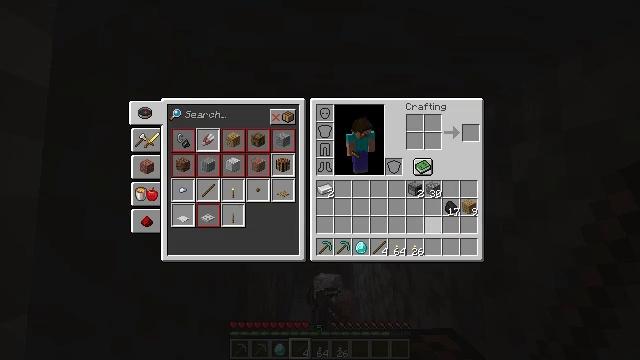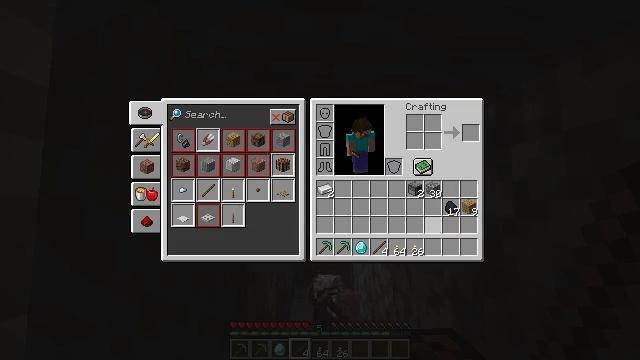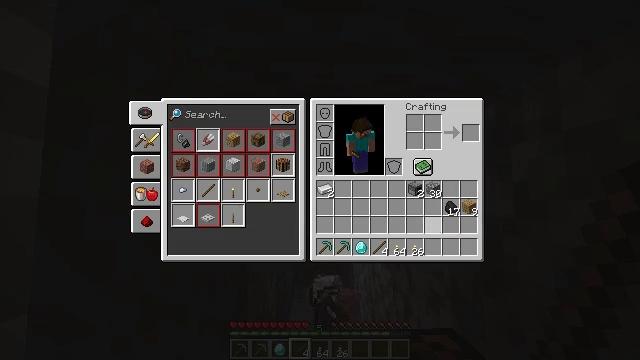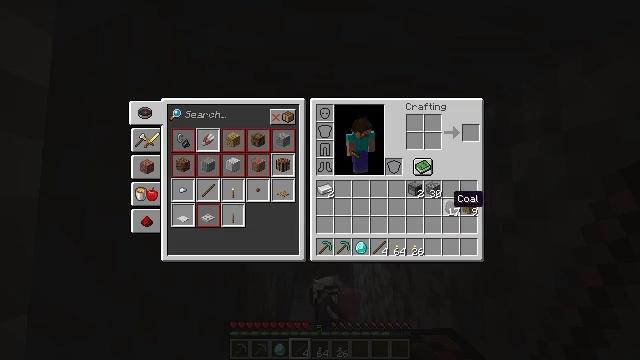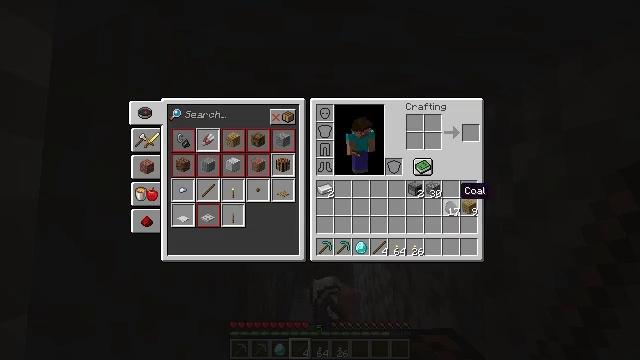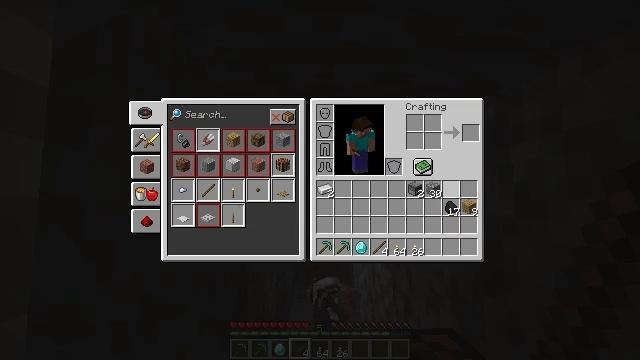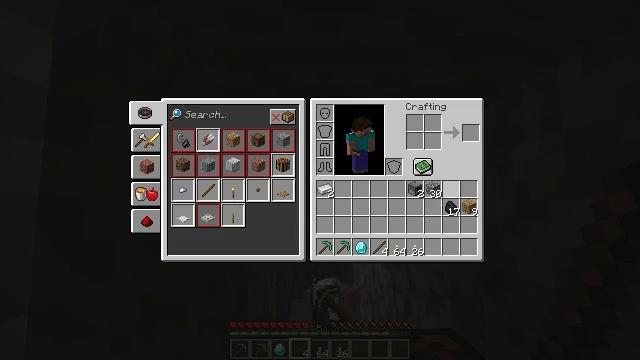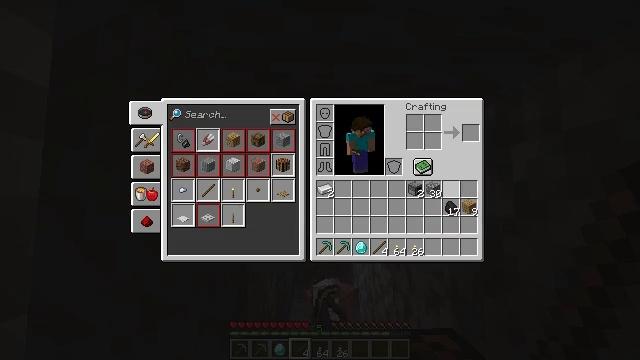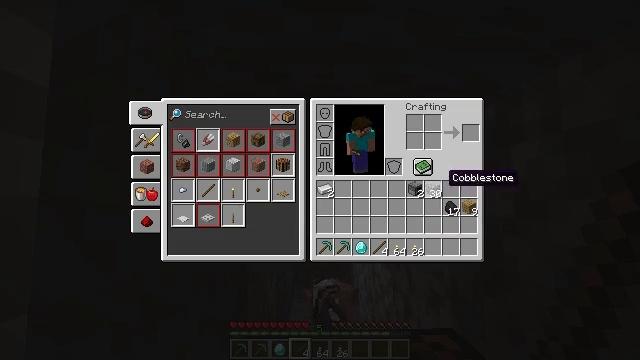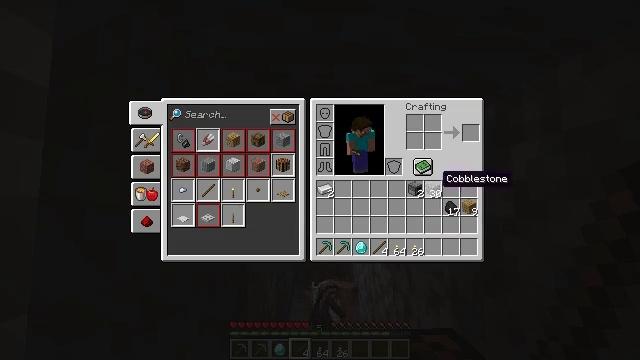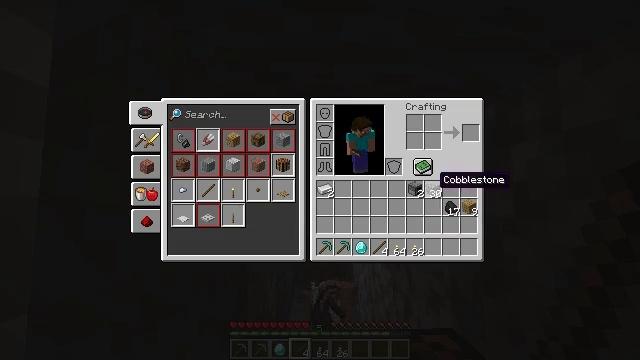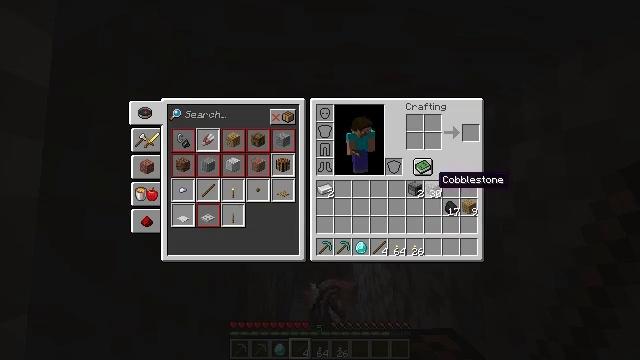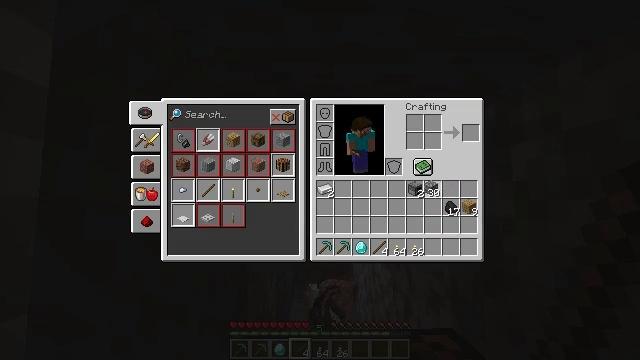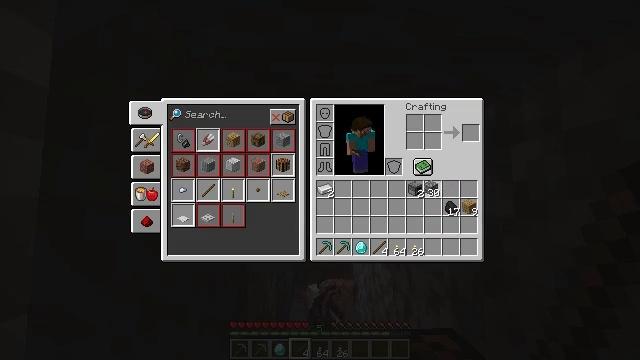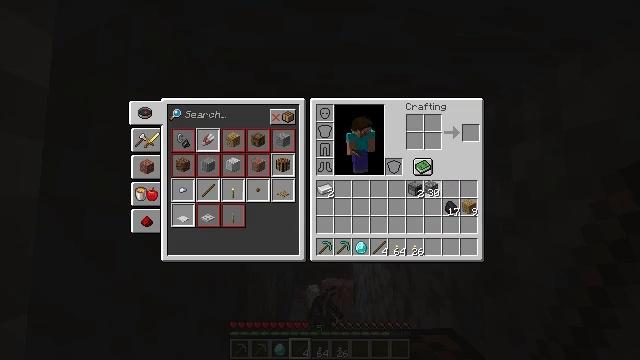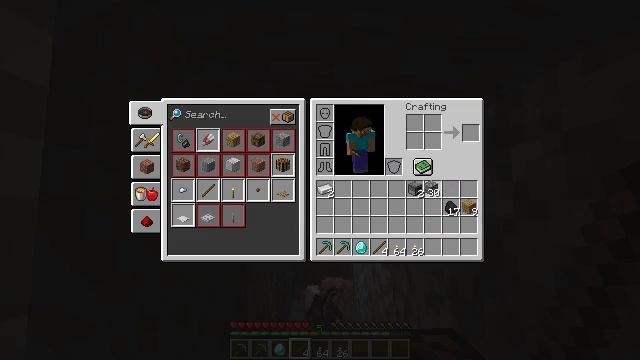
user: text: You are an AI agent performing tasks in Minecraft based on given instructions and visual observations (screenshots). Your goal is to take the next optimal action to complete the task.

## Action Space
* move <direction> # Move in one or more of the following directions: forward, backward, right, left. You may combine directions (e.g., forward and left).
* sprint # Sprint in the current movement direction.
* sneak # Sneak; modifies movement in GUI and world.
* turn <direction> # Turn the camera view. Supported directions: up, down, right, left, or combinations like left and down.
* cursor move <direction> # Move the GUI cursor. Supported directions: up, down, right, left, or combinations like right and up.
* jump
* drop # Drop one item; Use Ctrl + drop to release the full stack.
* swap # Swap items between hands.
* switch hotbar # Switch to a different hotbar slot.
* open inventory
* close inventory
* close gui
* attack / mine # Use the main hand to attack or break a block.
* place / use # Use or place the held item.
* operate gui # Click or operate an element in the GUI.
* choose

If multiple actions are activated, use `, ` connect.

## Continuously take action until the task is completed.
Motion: motion action
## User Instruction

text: Recycle the crafting table.
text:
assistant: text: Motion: no_op
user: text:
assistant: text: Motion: no_op
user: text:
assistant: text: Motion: cursor move right and up
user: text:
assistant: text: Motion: cursor move right and up
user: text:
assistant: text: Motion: no_op
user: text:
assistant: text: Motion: no_op
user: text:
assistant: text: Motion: no_op
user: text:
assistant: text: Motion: no_op
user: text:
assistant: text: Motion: no_op
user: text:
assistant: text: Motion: no_op
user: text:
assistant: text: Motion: no_op
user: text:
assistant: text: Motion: operate gui
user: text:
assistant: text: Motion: operate gui
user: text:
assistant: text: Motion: operate gui
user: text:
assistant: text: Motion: no_op
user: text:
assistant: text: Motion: no_op
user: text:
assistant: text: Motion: cursor move down
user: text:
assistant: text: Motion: cursor move down
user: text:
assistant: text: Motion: cursor move down
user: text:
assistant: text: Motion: no_op
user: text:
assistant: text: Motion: no_op
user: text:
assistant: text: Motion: no_op
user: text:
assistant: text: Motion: no_op
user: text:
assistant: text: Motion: no_op
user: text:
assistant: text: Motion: no_op
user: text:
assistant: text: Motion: no_op
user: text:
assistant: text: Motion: no_op
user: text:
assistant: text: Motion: no_op
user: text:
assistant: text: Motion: operate gui
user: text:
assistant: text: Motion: operate gui